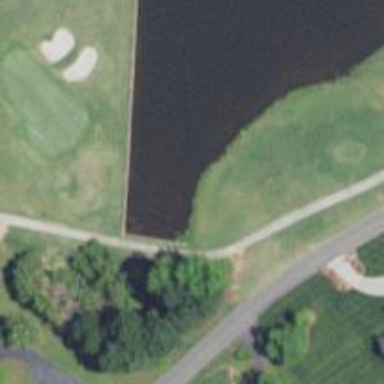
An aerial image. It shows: Service road with bridge used as golf cart path.